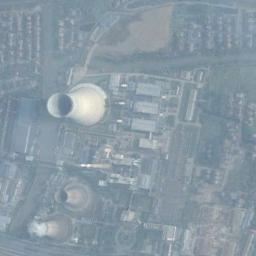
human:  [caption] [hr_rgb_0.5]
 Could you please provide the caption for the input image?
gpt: The thermal power station is on the bare land next to some buildings .

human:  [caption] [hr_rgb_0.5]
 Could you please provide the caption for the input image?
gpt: There are many buildings next to the thermal power station .

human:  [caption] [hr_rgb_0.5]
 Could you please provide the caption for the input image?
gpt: The thermal power station in this industrial park is emitting smoke .

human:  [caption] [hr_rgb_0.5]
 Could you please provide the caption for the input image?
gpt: In the thermal power station, there are neatly planned factories and good greening  There are three cooling towers, one is steaming, and the other is a chimney .

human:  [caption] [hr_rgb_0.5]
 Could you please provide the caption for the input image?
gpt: There are many buildings and a chimney on the thermal power station .